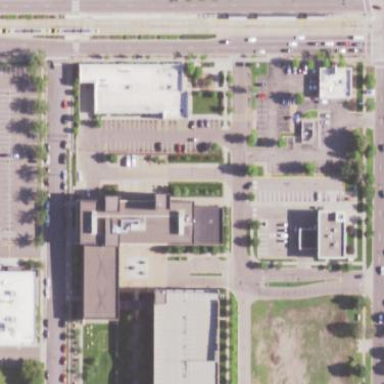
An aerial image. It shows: Building.